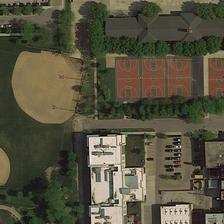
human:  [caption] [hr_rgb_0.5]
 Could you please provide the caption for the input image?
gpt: two baseball fields are next to several buildings and four basketball fields surrounded by green trees .

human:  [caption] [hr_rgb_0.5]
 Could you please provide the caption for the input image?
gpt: a line of basketball courts sit next to the baseball fields .

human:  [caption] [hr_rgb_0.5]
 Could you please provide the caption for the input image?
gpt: two baseball fields and four basketball fields are near several buildings .

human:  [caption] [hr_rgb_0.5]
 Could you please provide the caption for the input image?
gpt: two baseball fields are next to several buildings and four basketball fields .

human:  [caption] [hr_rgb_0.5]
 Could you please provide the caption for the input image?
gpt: two baseball fields are next to several buildings and four basketball fields .